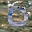
Label: 0